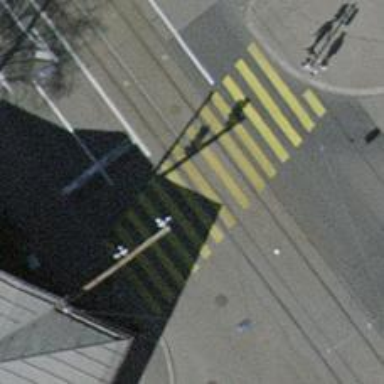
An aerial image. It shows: Tram crossing on the railway.